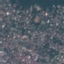
Land use / land cover class: Residential